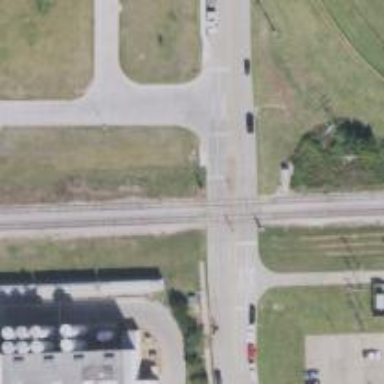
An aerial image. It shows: Railway level crossing.